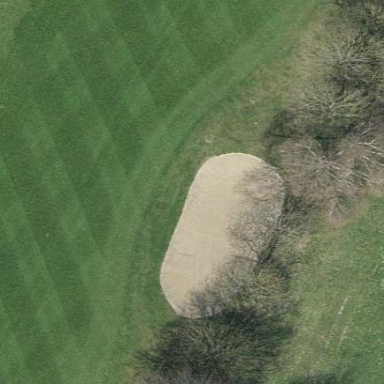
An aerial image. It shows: Sandy area is golf bunker.